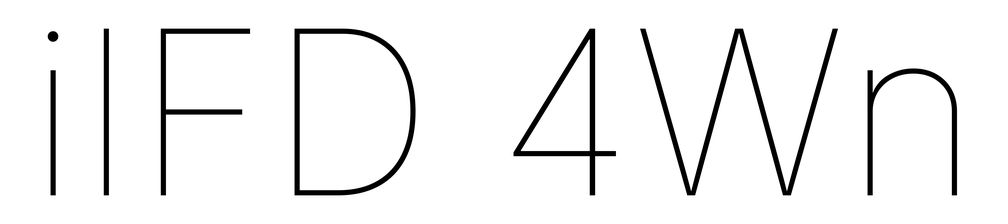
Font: Inter_Thin